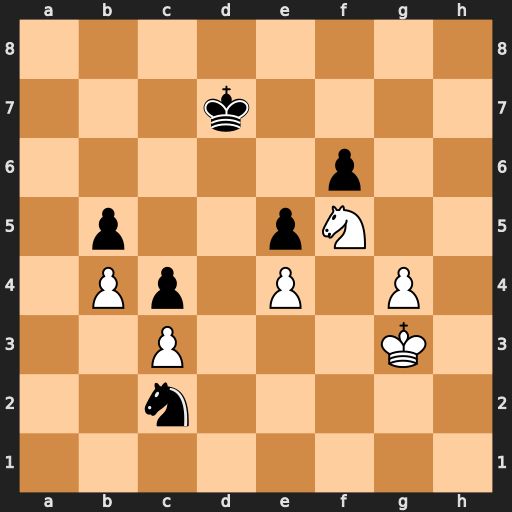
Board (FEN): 8/3k4/5p2/1p2pN2/1Pp1P1P1/2P3K1/2n5/8
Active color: w
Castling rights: -
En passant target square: -
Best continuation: Kf2 Na3 Ne3 Nb1 Nd5